如图，将长方形纸片 $ABCD$ 的角 $C$ 沿着 $GF$ 折叠（点 $F$ 在 $BC$ 上，不与 $B, C$ 重合），使点 $C$ 落在长方形内部点 $E$ 处，若 $FH$ 平分 $\angle BFE$，则 $\angle GFH$ 的度数 $\alpha$ 是（ \quad ）

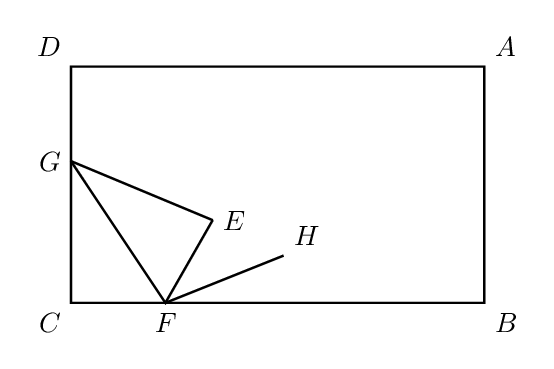
【解答】
1